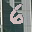
Label: 6